Interaction volume radius: 10 \u00c5
Interaction volume height: 15 \u00c5
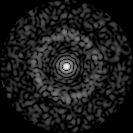
Disorder parameter: 0.8184